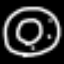
Label: donut